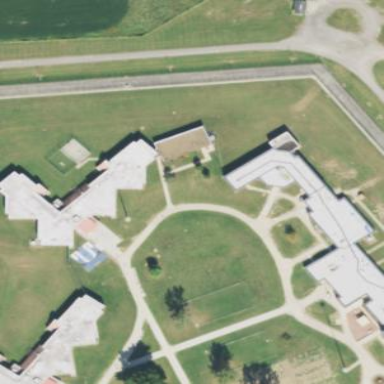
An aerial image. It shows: Prison building.